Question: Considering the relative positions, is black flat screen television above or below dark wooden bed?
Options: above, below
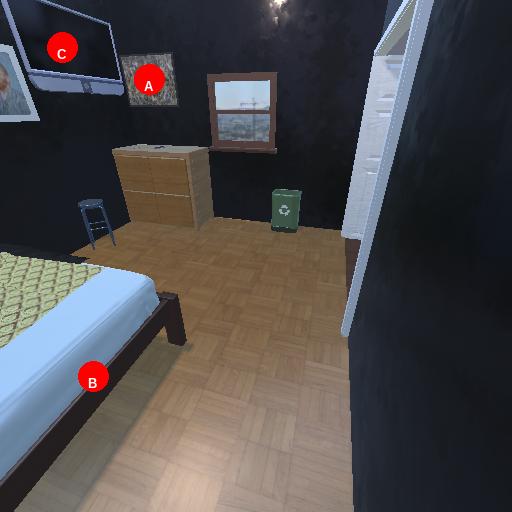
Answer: above